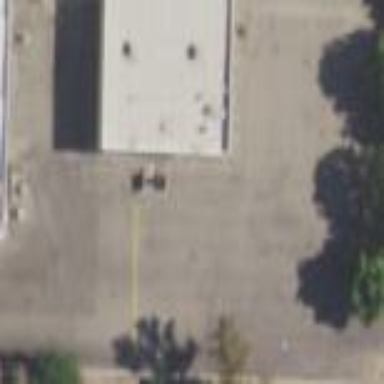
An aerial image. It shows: Parking area.